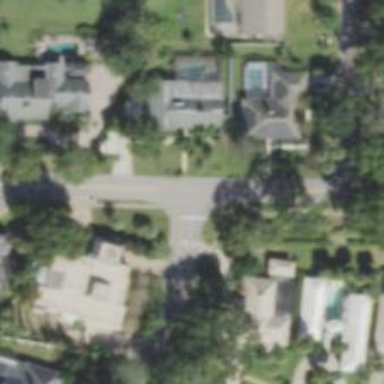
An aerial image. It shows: Residential road with sidewalk on the left side.